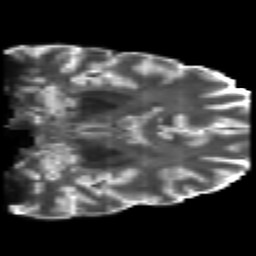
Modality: T2w
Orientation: coronal
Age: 28
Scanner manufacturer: philips
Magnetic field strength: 3 T
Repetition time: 8.591 s
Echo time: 0.1268 s